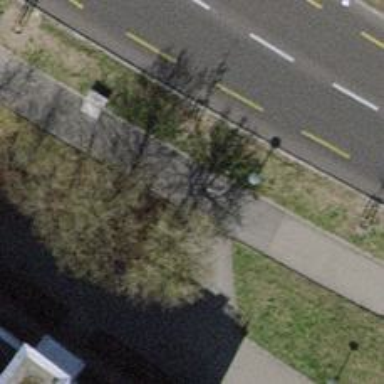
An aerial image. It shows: Asphalt sidewalk along the footway.